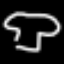
Label: mushroom